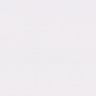
Metastatic tissue present: no